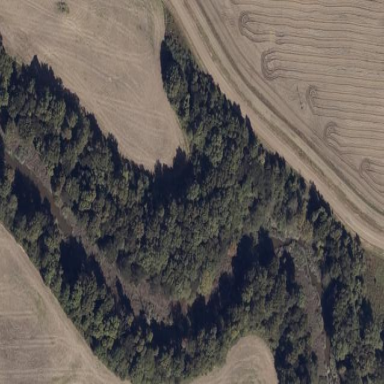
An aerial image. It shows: Serene woodland landscape.